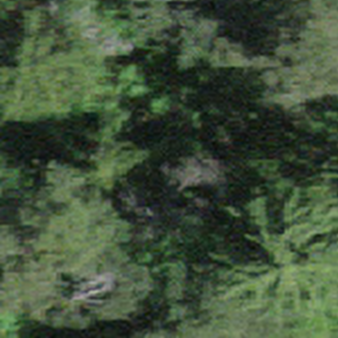
Label: other